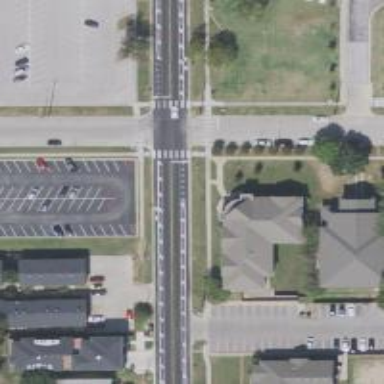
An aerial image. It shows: Marked road crossing.